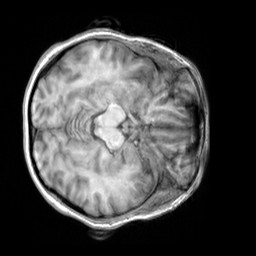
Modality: T1w
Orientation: axial
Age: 40
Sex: female
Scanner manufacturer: siemens
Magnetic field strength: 3 T
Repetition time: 2.3 s
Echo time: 0.00303 s